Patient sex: M
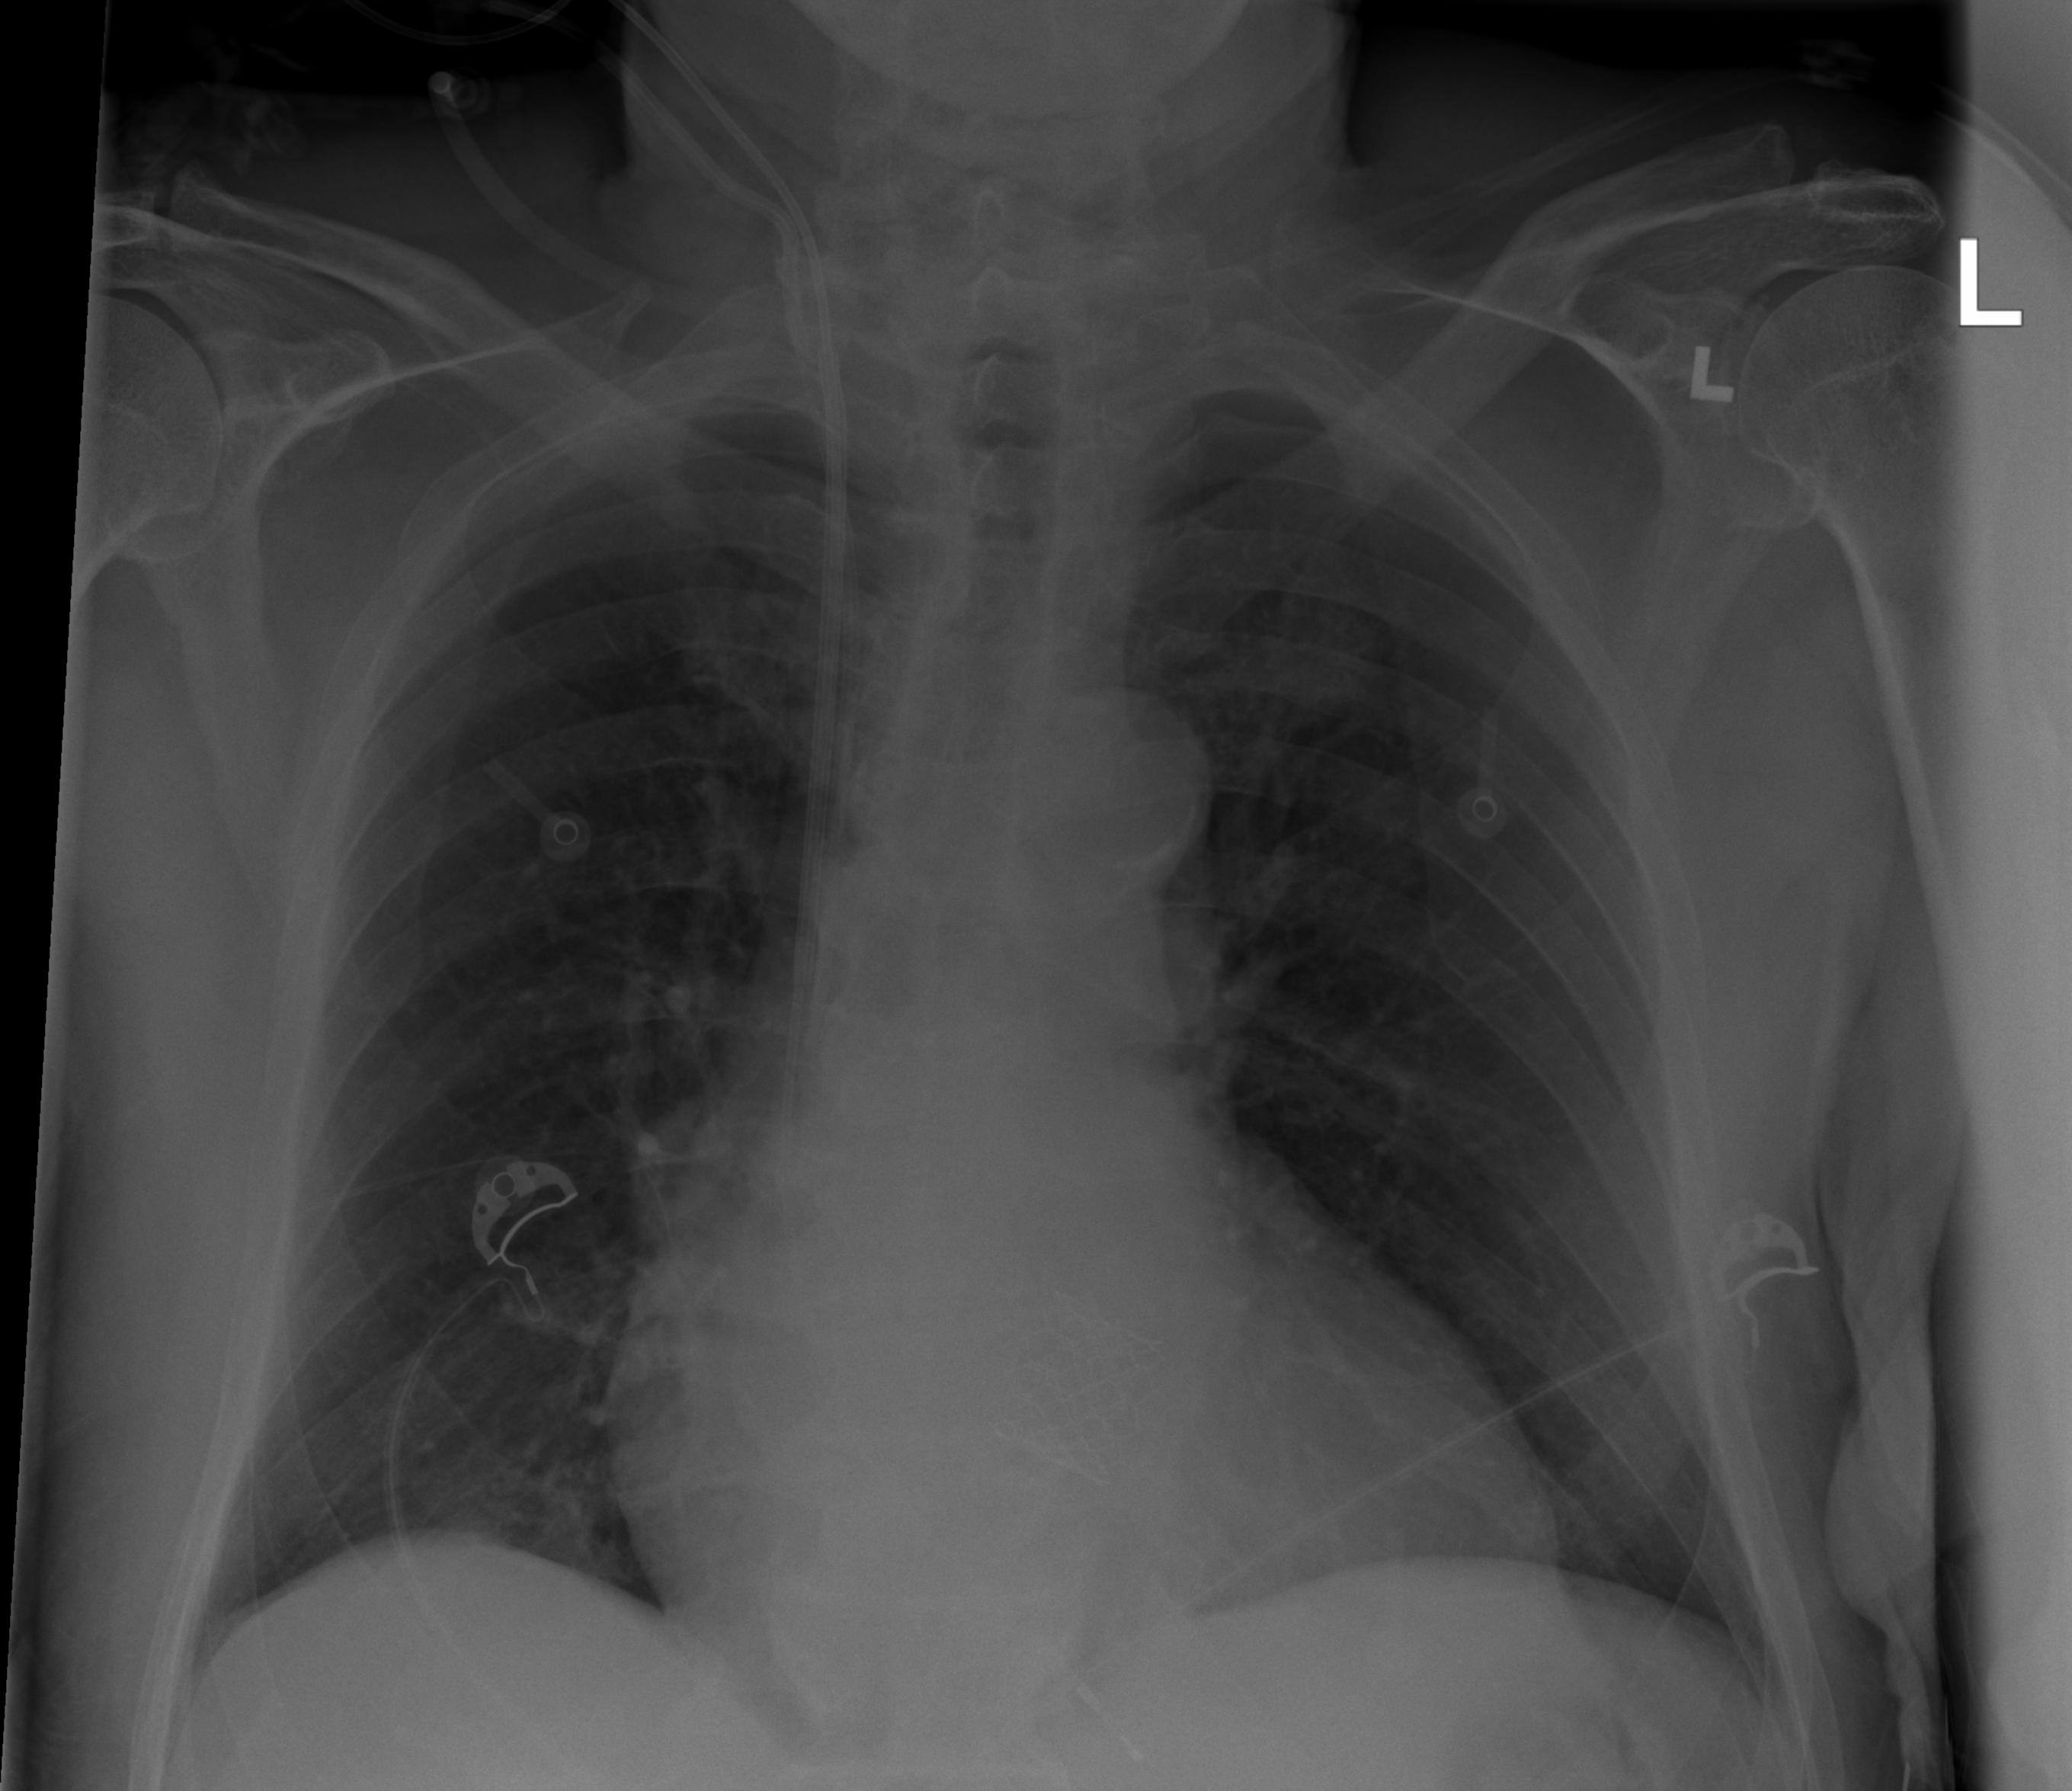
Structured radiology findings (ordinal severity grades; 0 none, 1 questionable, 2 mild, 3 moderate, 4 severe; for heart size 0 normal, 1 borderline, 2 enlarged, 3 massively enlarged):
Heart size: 2
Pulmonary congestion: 0
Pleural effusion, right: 0
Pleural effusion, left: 0
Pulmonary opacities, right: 0
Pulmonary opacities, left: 0
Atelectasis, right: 0
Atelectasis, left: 0